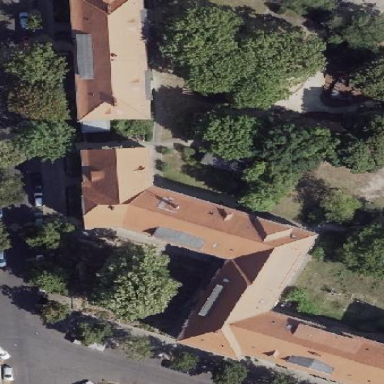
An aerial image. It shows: Hipped roof apartment building.